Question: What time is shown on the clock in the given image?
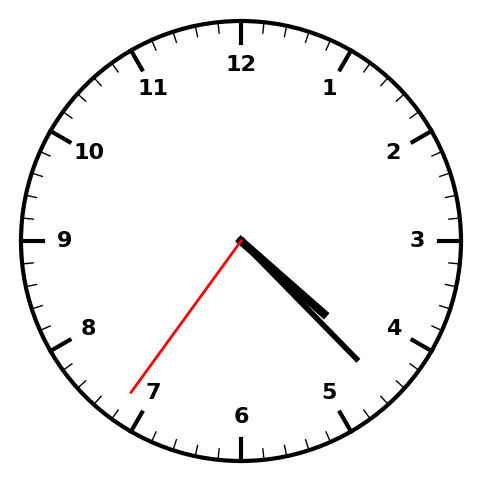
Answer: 04:22:36